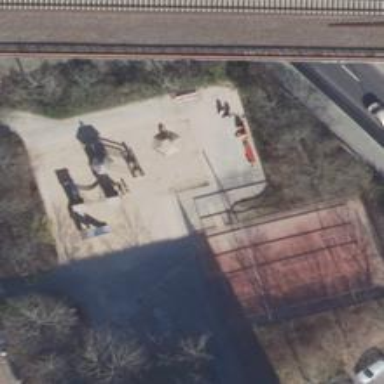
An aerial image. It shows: Sandpit at the playground.